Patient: sex F, age 31
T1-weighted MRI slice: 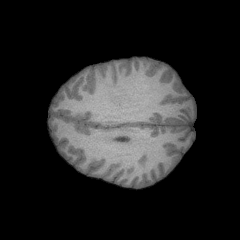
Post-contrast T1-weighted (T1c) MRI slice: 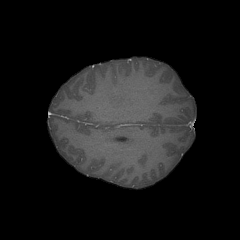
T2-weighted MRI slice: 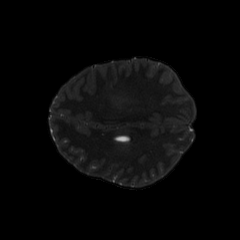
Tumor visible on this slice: no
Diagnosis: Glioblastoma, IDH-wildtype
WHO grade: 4